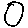
Label: circle